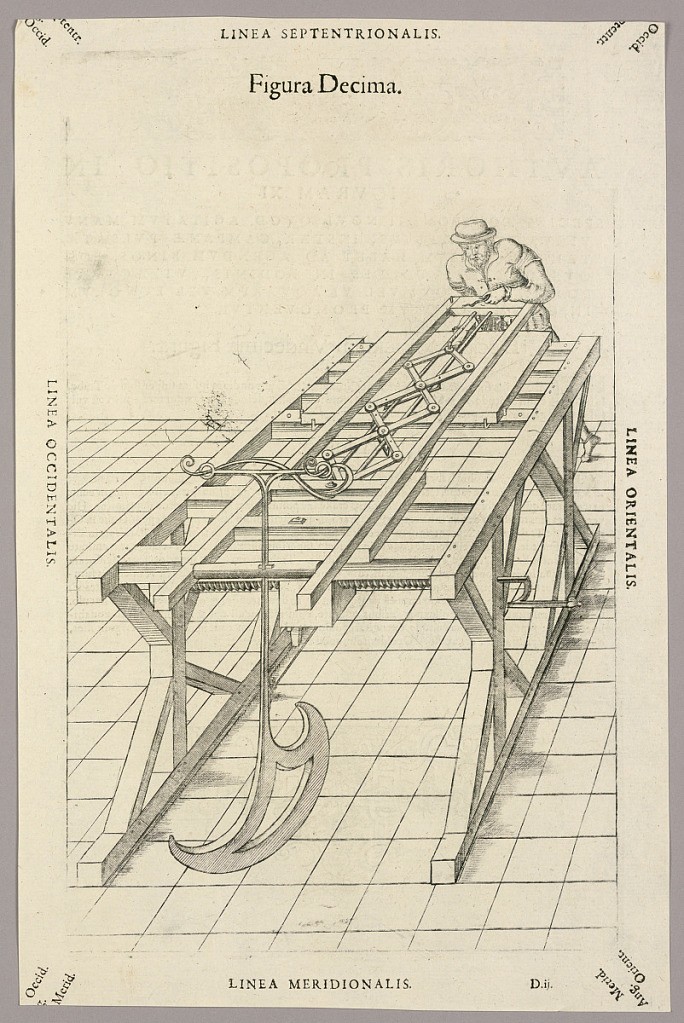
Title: Plate X, from Theatrum instrumentorum et machinarum
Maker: Julio Paschale
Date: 1582
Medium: Woodcut on paper
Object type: Print
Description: Machine, not a lathe' perhaps fo tracing and cutting copies of wood pieces. A man working at machine, upper right, controlling folding slats attached to curved wood on which a large looped wood piece is hooked, touching a screw. Description in Latin on verso of 1949-152-207.